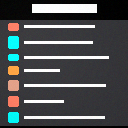
Screen state: on